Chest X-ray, PA view. Patient: 25 years old, sex F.
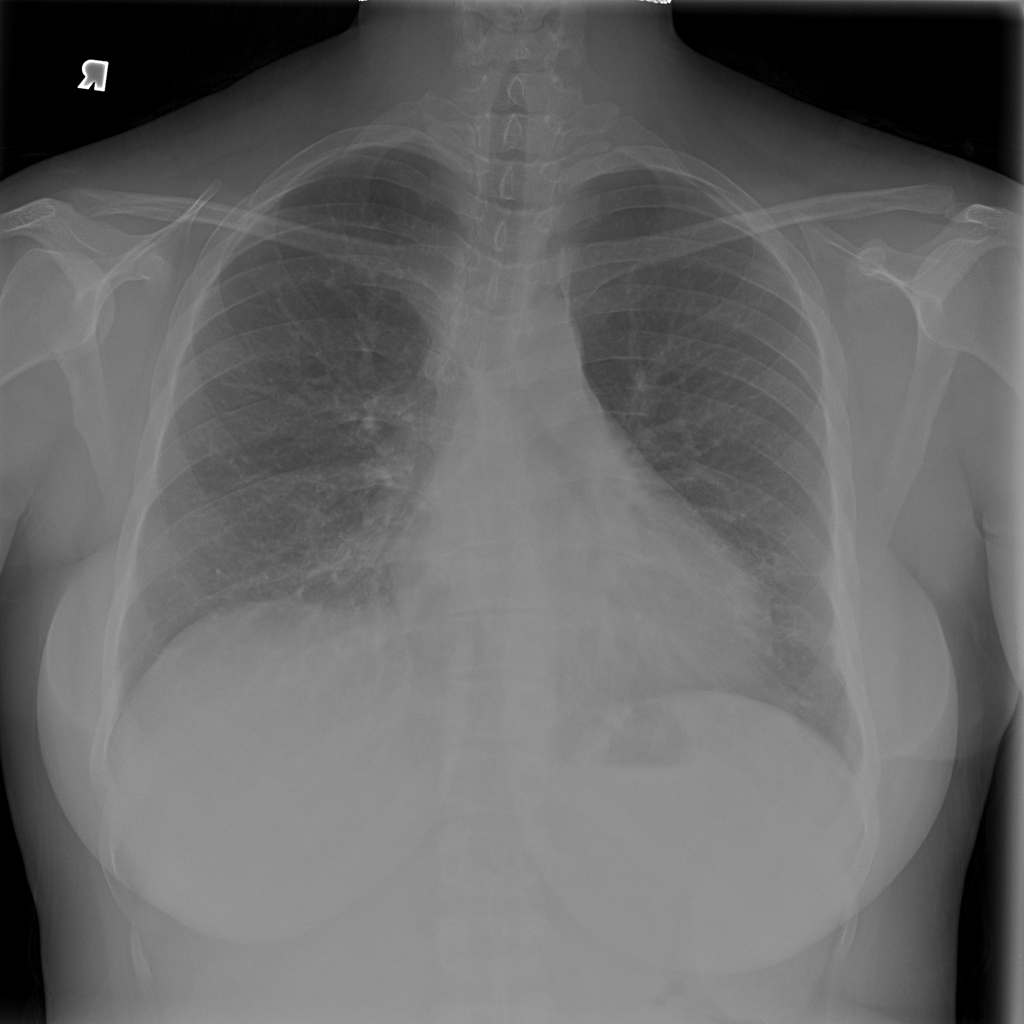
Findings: Cardiomegaly